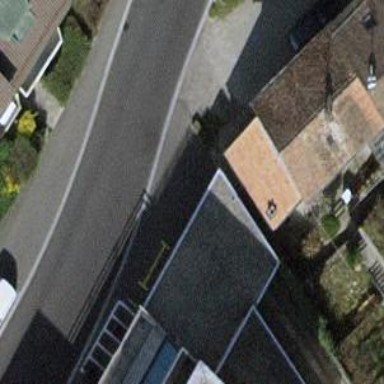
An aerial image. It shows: View of roof of building.